The trace is the raw vibration amplitude of a rotating bearing as a function of time. Based on the visible evidence, which condition applies: normal, inner_race, outer_race, ball?
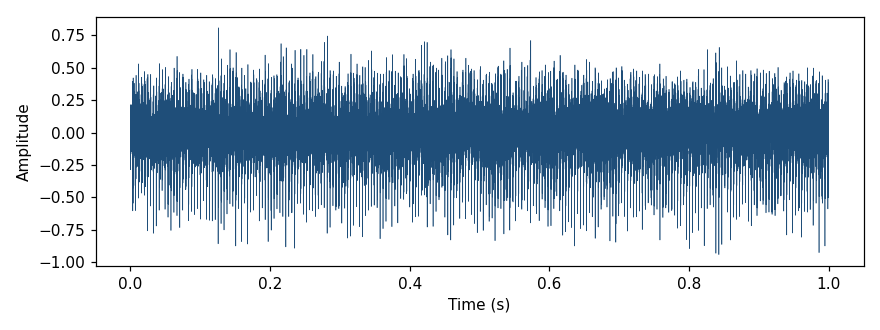
Answer: outer_race